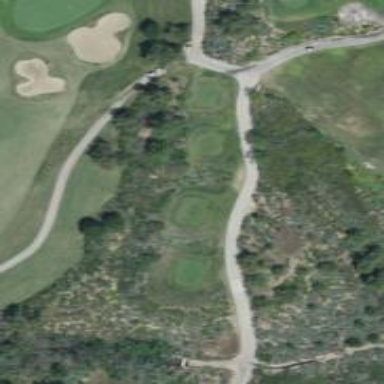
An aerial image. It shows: View of golf hole.